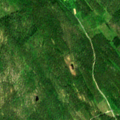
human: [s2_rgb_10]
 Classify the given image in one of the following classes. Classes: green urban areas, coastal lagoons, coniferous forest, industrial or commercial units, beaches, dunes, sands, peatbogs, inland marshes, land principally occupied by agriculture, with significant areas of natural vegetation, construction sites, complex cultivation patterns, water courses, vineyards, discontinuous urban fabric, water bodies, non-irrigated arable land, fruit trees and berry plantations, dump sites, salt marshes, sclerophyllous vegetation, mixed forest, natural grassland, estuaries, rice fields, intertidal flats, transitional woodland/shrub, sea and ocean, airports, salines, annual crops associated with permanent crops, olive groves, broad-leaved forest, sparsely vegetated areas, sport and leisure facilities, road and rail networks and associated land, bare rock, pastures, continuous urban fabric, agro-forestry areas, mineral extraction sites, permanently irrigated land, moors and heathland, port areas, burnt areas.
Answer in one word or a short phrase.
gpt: coniferous forest, mixed forest